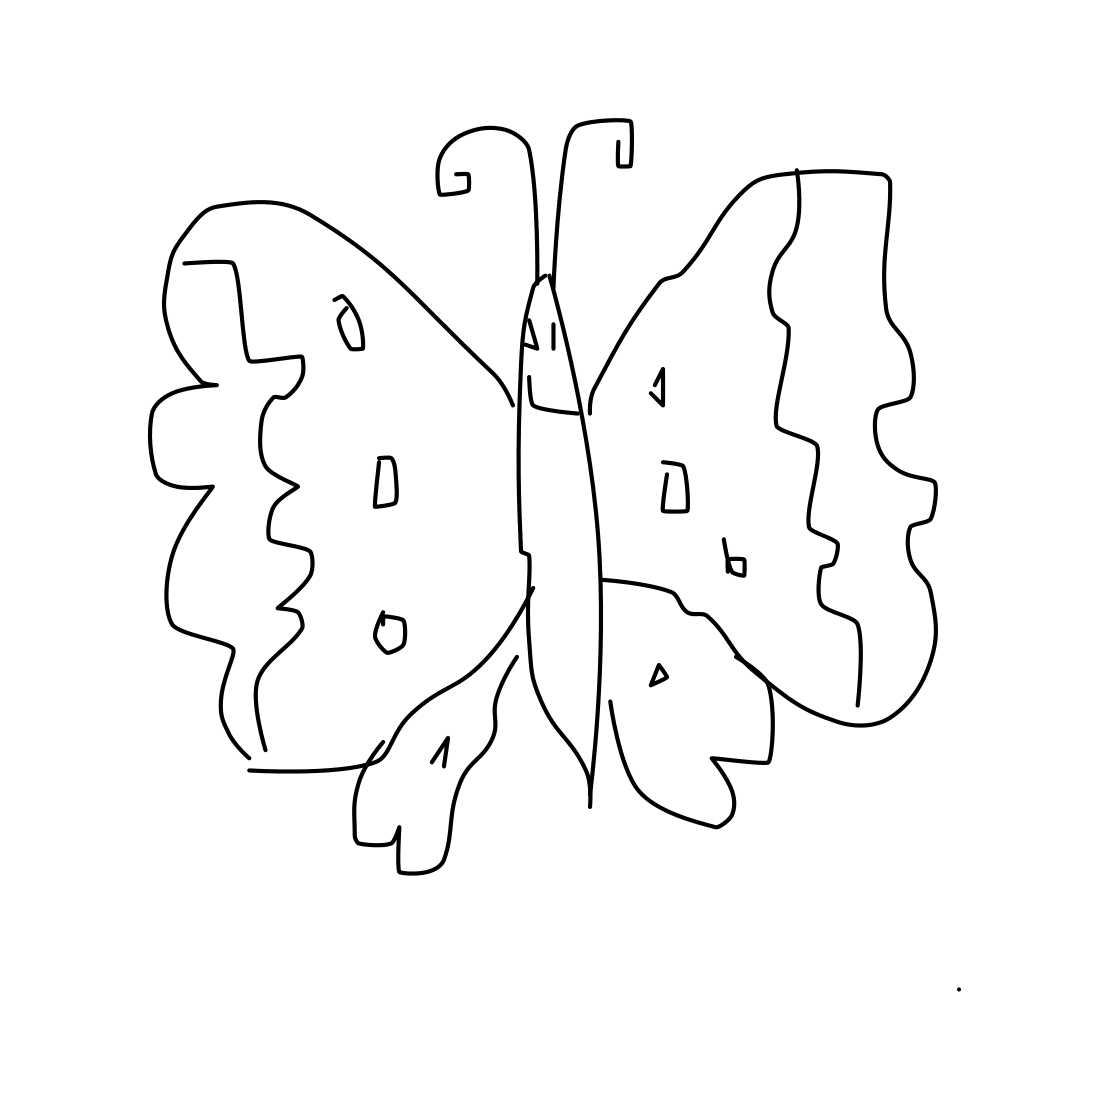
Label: butterfly